Question: I have data grid view like this

When I try to click the column header trying to order the data, the program breaks on line
'''
DataGridViewRow row = dataGridView1.Rows[rowIndex];
'''
Here's the code in .designer.cs
'''
this.dataGridView1.AutoSizeColumnsMode = System.Windows.Forms.DataGridViewAutoSizeColumnsMode.AllCells;
this.dataGridView1.AutoSizeRowsMode = System.Windows.Forms.DataGridViewAutoSizeRowsMode.AllCells;
this.dataGridView1.BackgroundColor = System.Drawing.Color.Azure;
this.dataGridView1.ColumnHeadersHeightSizeMode = System.Windows.Forms.DataGridViewColumnHeadersHeightSizeMode.AutoSize;
this.dataGridView1.Location = new System.Drawing.Point(21, 62);
this.dataGridView1.Name = "dataGridView1";
this.dataGridView1.Size = new System.Drawing.Size(586, 381);
this.dataGridView1.TabIndex = 9;
this.dataGridView1.CellContentClick += new System.Windows.Forms.DataGridViewCellEventHandler(this.dataGridView1_CellContentClick_1);
'''
and here's the code in my .cs
'''
private void dataGridView1_CellContentClick_1(object sender, DataGridViewCellEventArgs e)
{
int rowIndex = e.RowIndex;
DataGridViewRow row = dataGridView1.Rows[rowIndex];
groupBoxPenghuni.Visible = false;
groupBoxStaff.Visible = false;
groupBoxRoom.Visible = false;
groupBoxDPenghuni.Visible = true;
groupBoxPenghasilan.Visible = false;
GroupBox_AddResident_Resident.Visible = false;
GroupBox_AddResident_Room.Visible = false;
GroupBox_AddResident1.Visible = false;
GroupBox_DeleteResident_Resident.Visible = false;
GroupBox_DeleteResident1.Visible = false;
GroupBox_Resident.Visible = false;
GroupBox_Update_Room.Visible = false;
GroupBox_UpdateResident1.Visible = false;
}
'''
What's the fault? And what should I do?
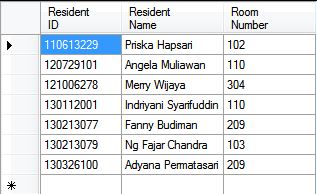
Answer: The reason it fails is because your 'dataGridView1_CellContentClick_1' is firing sometime when you sort and the 'Index was out of range'. You should check if it's valid before proceeeding.
These are declared, but never used. Do you really need these lines?
'''
int rowIndex = e.RowIndex;
DataGridViewRow row = dataGridView1.Rows[rowIndex];
'''
If you do need these lines you must check if the index is out of range before you try to declare them.
'''
private void dataGridView1_CellContentClick_1(object sender, DataGridViewCellEventArgs e)
{
if (e.RowIndex >= 0)
{
int rowIndex = e.RowIndex;
DataGridViewRow row = dataGridView1.Rows[rowIndex];
groupBoxPenghuni.Visible = false;
groupBoxStaff.Visible = false;
groupBoxRoom.Visible = false;
groupBoxDPenghuni.Visible = true;
groupBoxPenghasilan.Visible = false;
GroupBox_AddResident_Resident.Visible = false;
GroupBox_AddResident_Room.Visible = false;
GroupBox_AddResident1.Visible = false;
GroupBox_DeleteResident_Resident.Visible = false;
GroupBox_DeleteResident1.Visible = false;
GroupBox_Resident.Visible = false;
GroupBox_Update_Room.Visible = false;
GroupBox_UpdateResident1.Visible = false;
}
}
'''